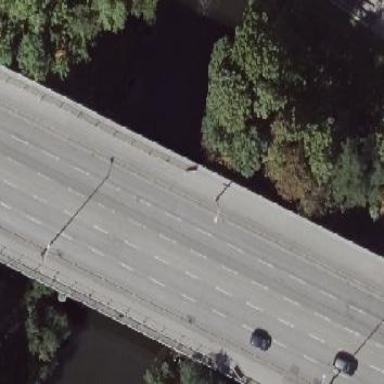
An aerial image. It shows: Arch bridge that is man-made.